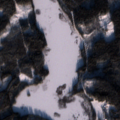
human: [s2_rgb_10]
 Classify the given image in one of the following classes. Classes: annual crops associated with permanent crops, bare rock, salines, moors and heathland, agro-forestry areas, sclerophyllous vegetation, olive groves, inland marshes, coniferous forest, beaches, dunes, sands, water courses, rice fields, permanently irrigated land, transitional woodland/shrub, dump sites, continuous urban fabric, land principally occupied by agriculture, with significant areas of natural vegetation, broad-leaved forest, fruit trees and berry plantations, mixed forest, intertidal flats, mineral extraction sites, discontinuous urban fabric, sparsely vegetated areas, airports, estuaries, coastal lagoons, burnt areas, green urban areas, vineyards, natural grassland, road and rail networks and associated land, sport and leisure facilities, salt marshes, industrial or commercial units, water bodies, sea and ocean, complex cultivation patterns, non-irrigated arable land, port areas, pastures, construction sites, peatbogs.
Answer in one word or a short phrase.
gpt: land principally occupied by agriculture, with significant areas of natural vegetation, coniferous forest, mixed forest, peatbogs